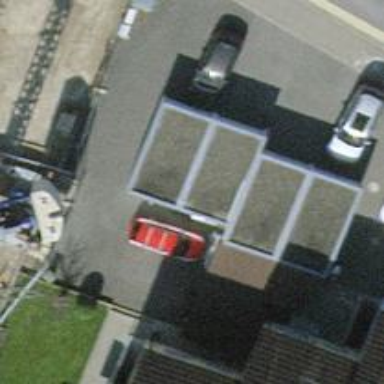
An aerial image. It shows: Group of garages.